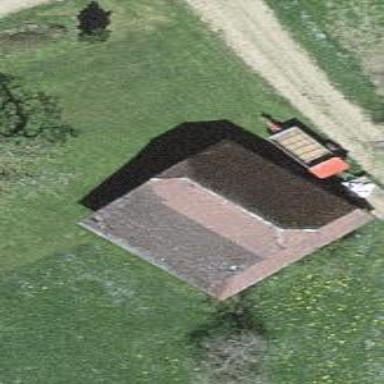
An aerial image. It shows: Rural barn.